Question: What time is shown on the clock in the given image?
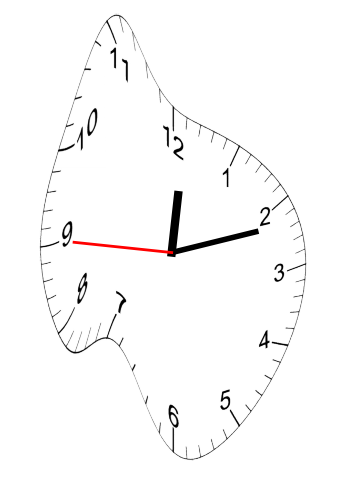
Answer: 12:11:45